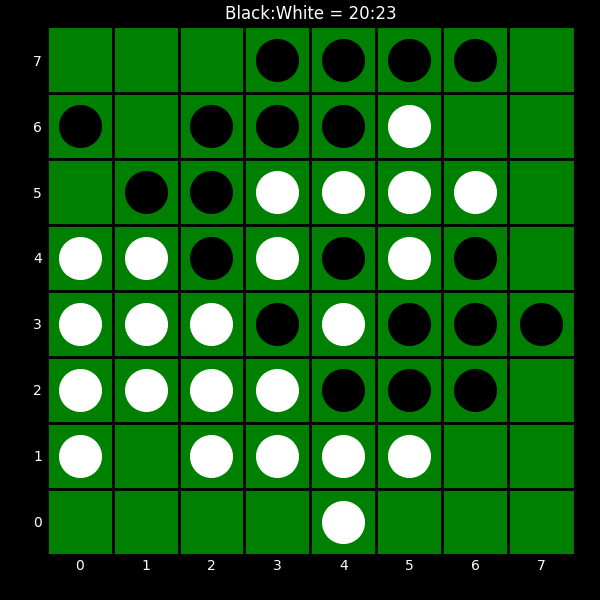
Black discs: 20
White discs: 23